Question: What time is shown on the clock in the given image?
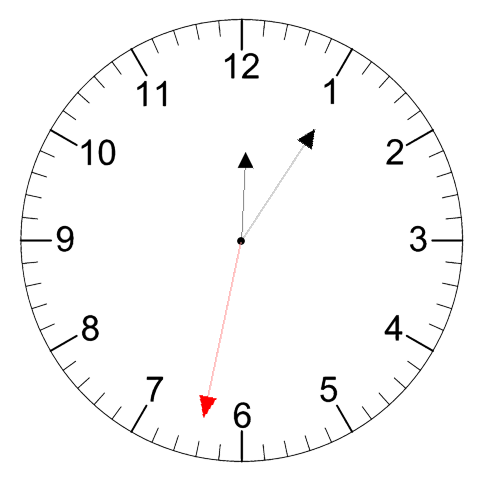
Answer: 12:05:32